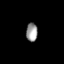
Tissue: lung
Cell type: T cells
Senescence score: 0.5651
Nuclear area (px): 204
Mean DAPI intensity: 156.382